Question: I want to create a plot where I want to display a mean value and confidence intervals for this mean value. To do so, I am using 'plotmath'. Here is something I have done that -
'''
library(ggplot2)
ggplot(mtcars, aes(as.factor(cyl), wt)) + geom_boxplot() +
labs(
title = "Mean weight:",
subtitle = parse(text = paste(
"list(~italic(mu)==", 3.22, ",", "CI[95~'%'] ", "(", 2.87, ",", 3.57, "))",
sep = ""
))
)
'''

<URL>
But this is what I actually want. The format in which I instead want to display these results is the following-
<URL>
So there are two things I can't seem to figure out how to do using 'plotmath':
1. 95 % should instead be 95%
2. Use [ instead of (
How can I do this?
It is important, for reasons to complicated to explain here, for me to have 'list' inside the 'paste' function because I want to save these expressions as a 'character'-type column in a dataframe. This is why I haven't accepted the two solutions provided below.
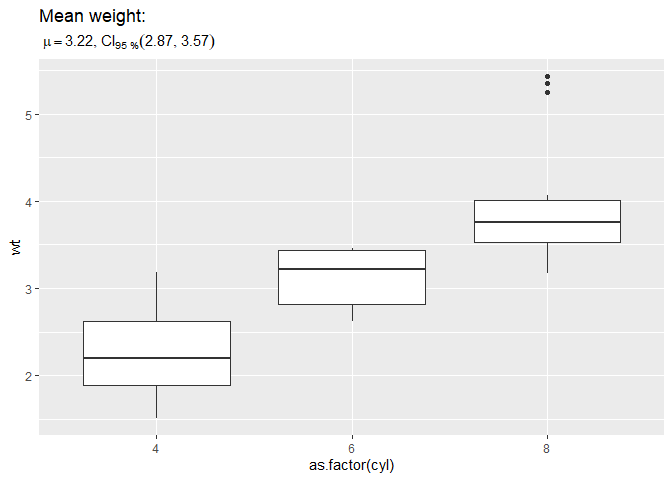
Answer: This solution keeps list and paste.
'''
library(ggplot2)
ggplot(mtcars, aes(as.factor(cyl), wt)) + geom_boxplot() +
labs(
title = "Mean weight:",
subtitle = parse(text = paste(
"list(~italic(mu)==", 3.22, ",", "CI[95*'%'] ", "*'['*", 2.87, ",", 3.57, "*']')",
sep = ""
))
)
'''
<URL>